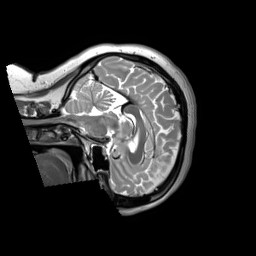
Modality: T2w
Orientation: sagittal
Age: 44
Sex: female
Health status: ill
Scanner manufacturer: siemens
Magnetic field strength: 3 T
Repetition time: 2.8 s
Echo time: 0.326 s